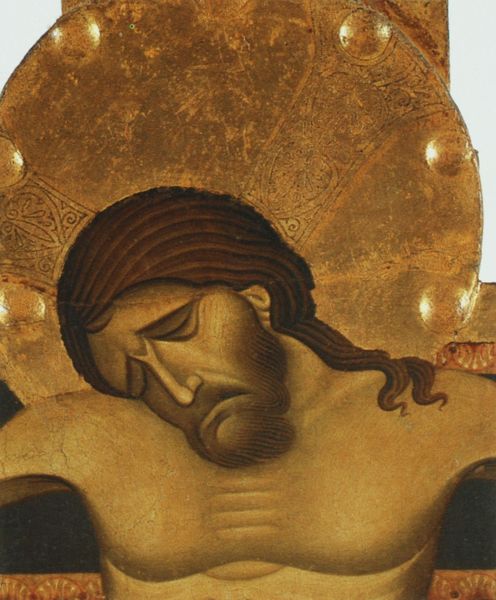
Titel: Tafelkreuz
Standort: Assisi, S. Maria degli Angeli (EU - I - Toskana)
Schlagwörter: gemälde, mann, nackt, ausschnitt, braun, brust, haar, mund, nase, blick, bart, arme, augen, falten, gesicht, lang, tot, gold, haare, locken, kreis, schlafend, detail, wandgemälde, metall, oberkörper, kreuz, altar, schein, heiligenschein, christus, jesus, jesus christus, kreuzigung, gekreuzigt, brustkorb, heiland, ikone, auferstehung, erlöser, gekreuzigter, mandorla, schmerzensmann, kruezigung, kopd